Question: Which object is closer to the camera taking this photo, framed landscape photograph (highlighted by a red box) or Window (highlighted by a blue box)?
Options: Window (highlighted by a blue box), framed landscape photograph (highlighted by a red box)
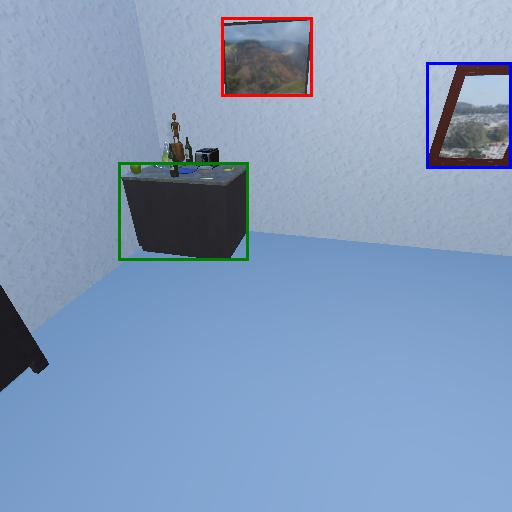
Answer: Window (highlighted by a blue box)